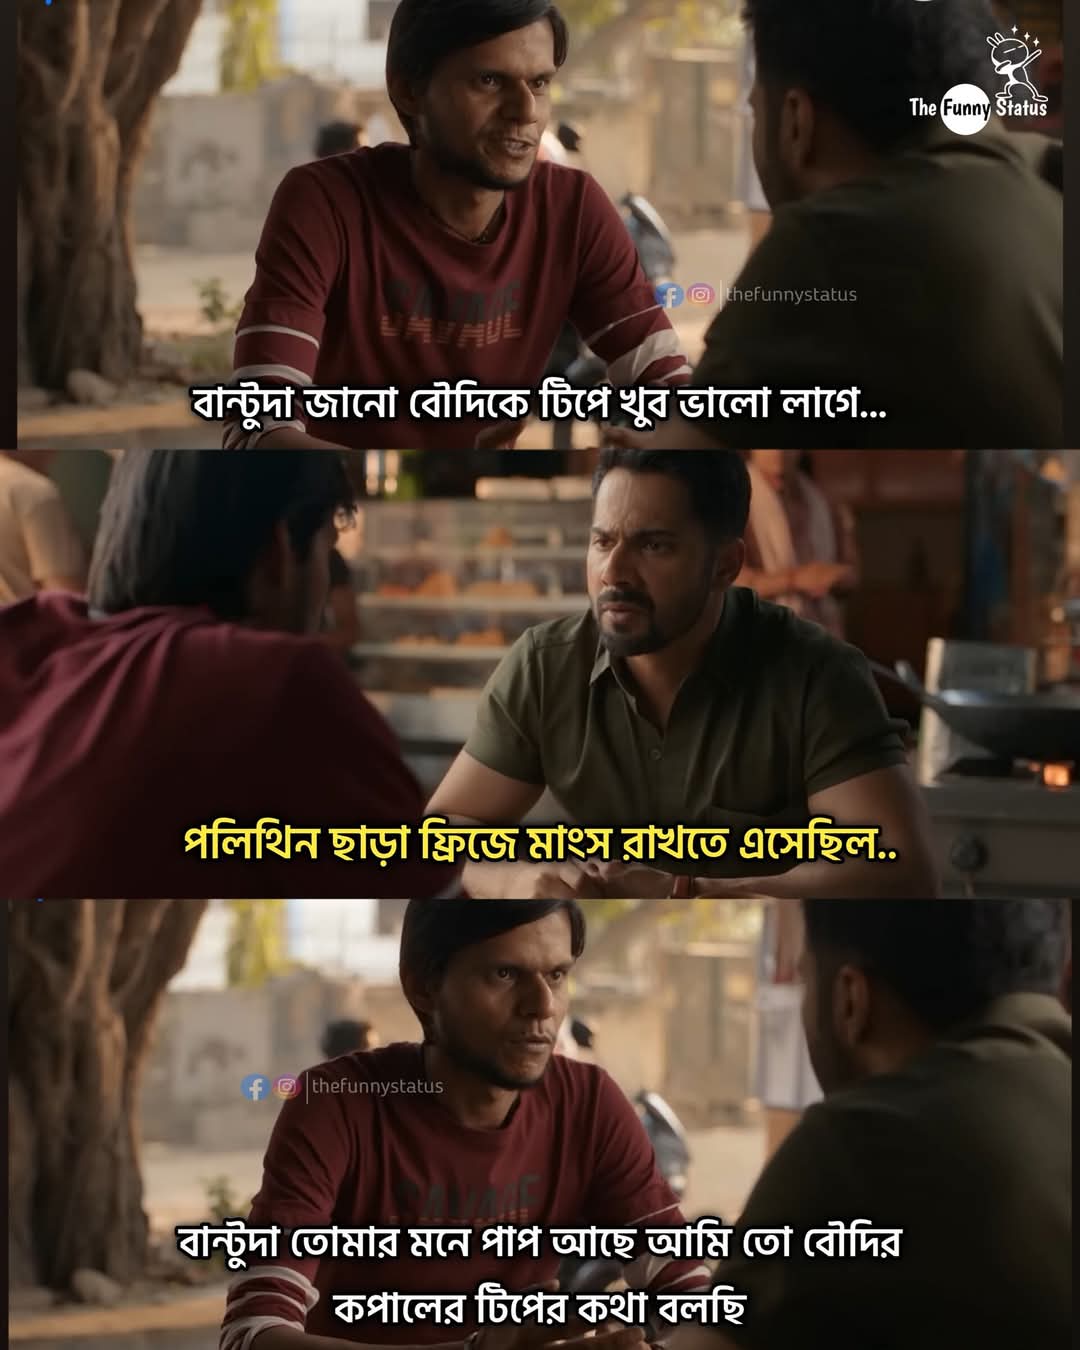
Text: বান্টুদা জানো বৌদিকে টিপে খুব ভালো লাগে...
পলিথিন ছাড়া ফ্রিজে মাংস রাখতে এসেছিল..
বান্টুদা তোমার মনে পাপ আছে আমি তো বৌদির কপালের টিপের কথা বলছি
Label: Non Hate